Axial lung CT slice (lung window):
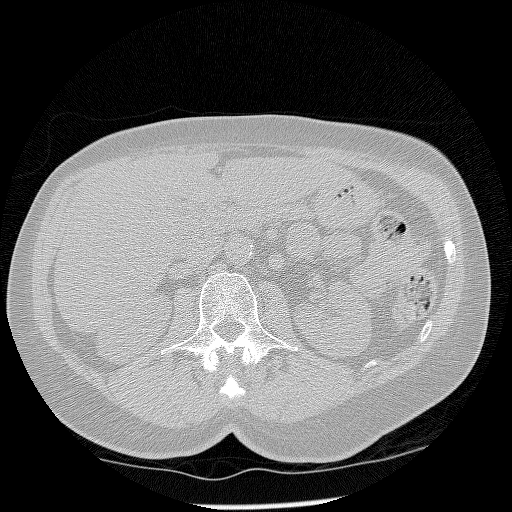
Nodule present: no